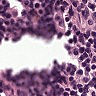
Metastatic tissue present: no